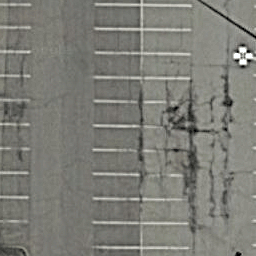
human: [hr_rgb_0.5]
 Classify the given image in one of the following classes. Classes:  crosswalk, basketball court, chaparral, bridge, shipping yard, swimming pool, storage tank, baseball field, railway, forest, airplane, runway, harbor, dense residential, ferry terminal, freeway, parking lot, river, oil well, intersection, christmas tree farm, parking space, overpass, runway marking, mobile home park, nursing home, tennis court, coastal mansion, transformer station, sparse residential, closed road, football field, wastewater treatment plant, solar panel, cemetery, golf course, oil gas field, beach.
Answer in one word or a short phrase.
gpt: parking space